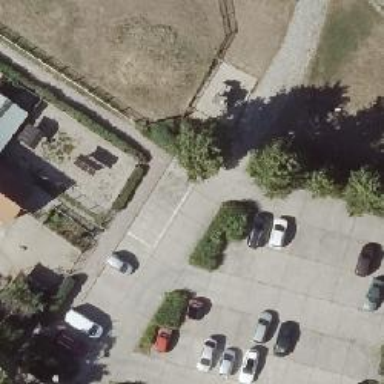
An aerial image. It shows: Parking aisle with concrete surface.